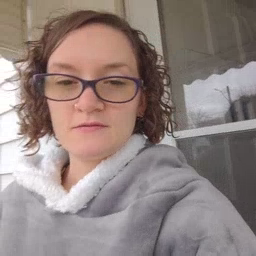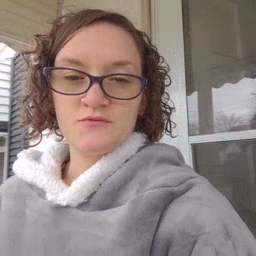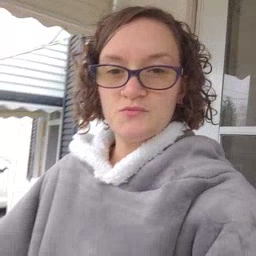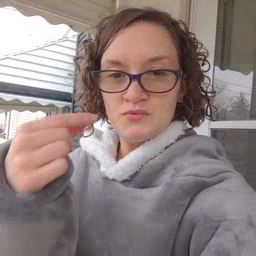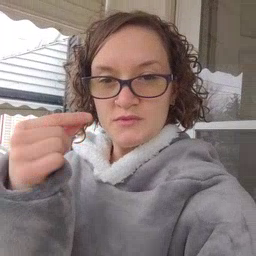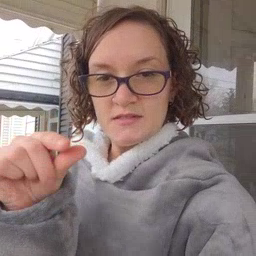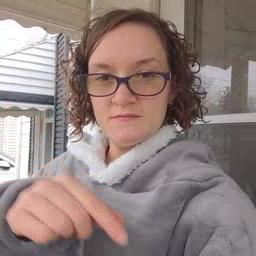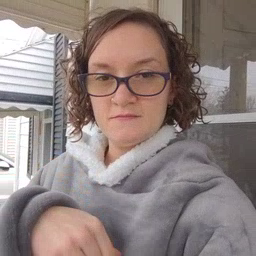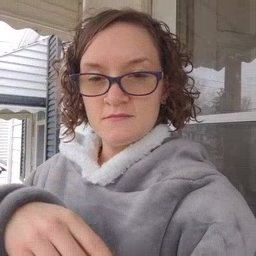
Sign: green